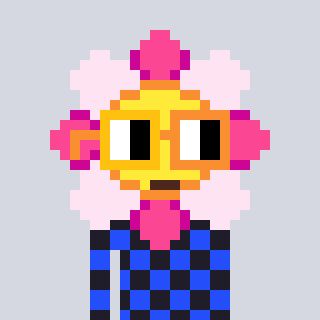
a pixel art character with square yellow and orange glasses, a flower-shaped head and a grayscale-colored body on a cool background